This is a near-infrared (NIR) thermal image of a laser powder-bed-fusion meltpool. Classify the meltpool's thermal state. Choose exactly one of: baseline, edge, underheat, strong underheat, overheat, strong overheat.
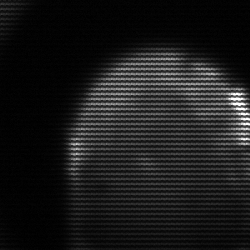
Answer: edge